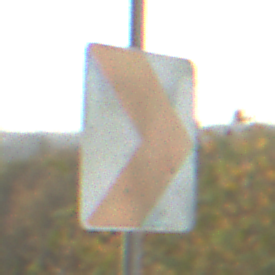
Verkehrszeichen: RichtungstafelnInKurvenKleinLinks
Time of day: SunriseSunset
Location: Outdoor (Nature)
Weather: PartlyCloudy
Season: NotSpecified
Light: Natural